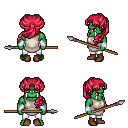
a pixel art fantasy rpg character, male body template, orc, green skin, white tunic, white pants, ruby red princess hairstyle, white cloth bracers, brown shoes, spear, four views (front, back, left, right), 2x2 character sprite sheet, small pixel art, hard edges, no anti-aliasing